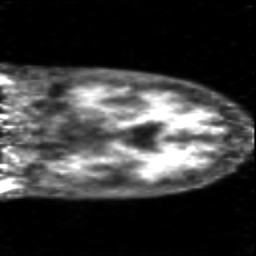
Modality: PET
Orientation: coronal
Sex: male
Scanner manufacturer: siemens